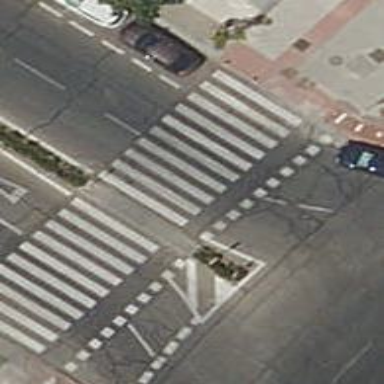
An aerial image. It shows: Uncontrolled zebra crossing on the road.